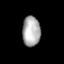
Tissue: prostate
Cell type: Fibroblasts
Senescence score: 0.7079
Nuclear area (px): 528
Mean DAPI intensity: 173.75